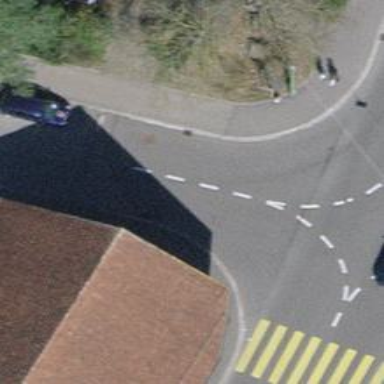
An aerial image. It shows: Raised kerb.